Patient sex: M
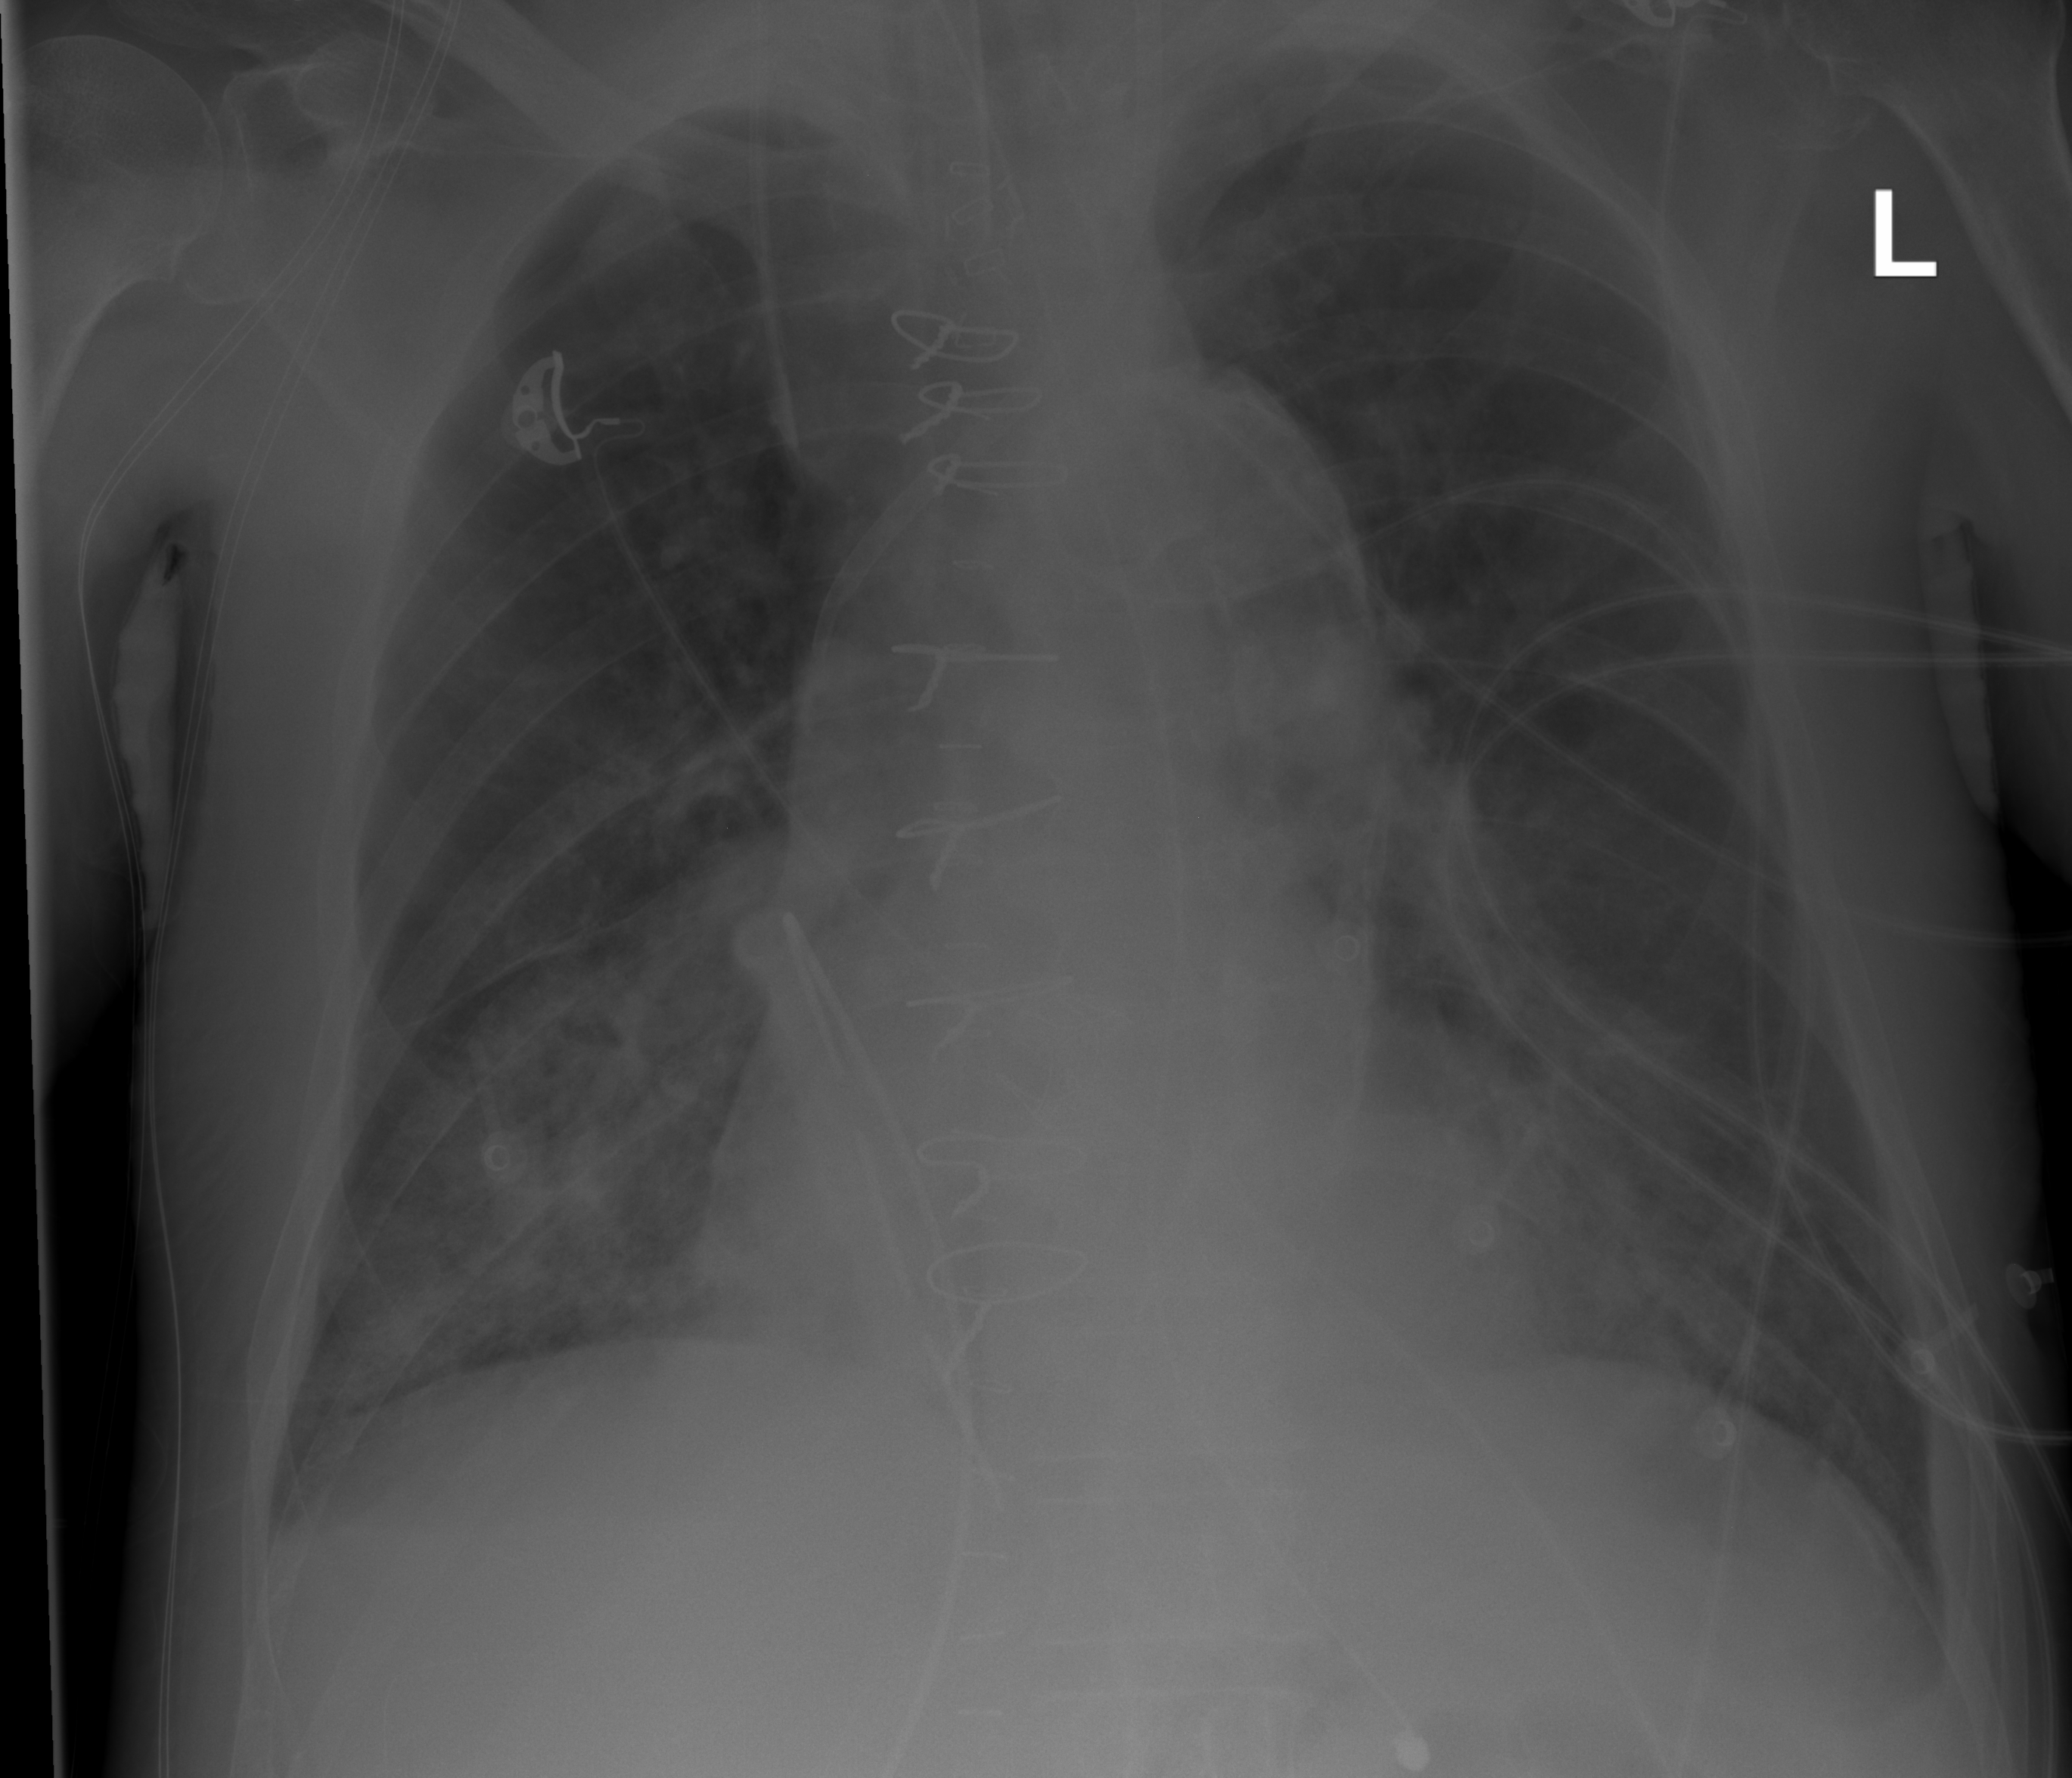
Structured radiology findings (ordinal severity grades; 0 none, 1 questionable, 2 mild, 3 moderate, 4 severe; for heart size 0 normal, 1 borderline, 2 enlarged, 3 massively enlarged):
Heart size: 2
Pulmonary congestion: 2
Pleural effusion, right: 0
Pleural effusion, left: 0
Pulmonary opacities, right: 3
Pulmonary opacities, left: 2
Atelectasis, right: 3
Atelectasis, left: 3